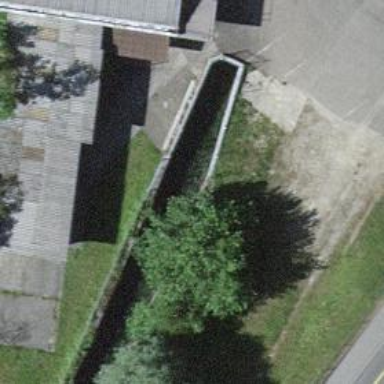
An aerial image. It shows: Canal.